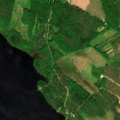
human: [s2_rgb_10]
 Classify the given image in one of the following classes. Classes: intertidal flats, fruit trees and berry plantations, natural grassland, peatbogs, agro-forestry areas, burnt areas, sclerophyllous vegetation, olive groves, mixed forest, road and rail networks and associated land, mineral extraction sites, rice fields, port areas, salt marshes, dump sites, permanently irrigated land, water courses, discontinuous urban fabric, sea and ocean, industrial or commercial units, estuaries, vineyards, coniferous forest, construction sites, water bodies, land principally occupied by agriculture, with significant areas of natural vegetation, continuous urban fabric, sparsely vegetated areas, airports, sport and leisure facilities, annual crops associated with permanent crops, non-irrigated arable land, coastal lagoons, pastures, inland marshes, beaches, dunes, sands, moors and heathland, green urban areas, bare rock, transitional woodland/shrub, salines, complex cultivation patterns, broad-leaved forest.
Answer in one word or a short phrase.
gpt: coniferous forest, mixed forest, water bodies